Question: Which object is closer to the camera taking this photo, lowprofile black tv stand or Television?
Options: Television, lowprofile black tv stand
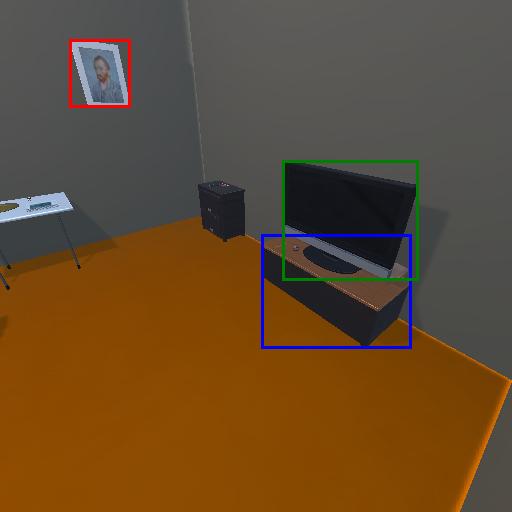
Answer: Television